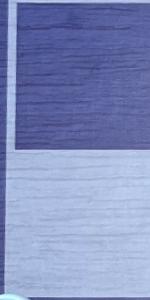
Label: Empty